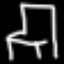
Label: chair